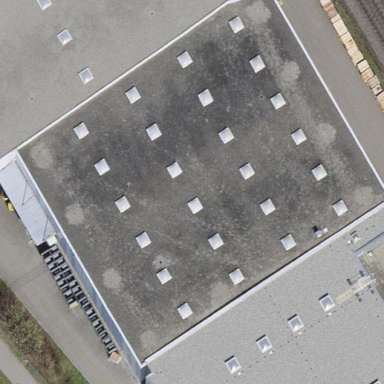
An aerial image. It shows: Industrial building.